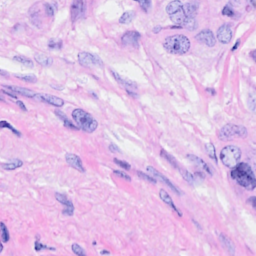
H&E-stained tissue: Breast